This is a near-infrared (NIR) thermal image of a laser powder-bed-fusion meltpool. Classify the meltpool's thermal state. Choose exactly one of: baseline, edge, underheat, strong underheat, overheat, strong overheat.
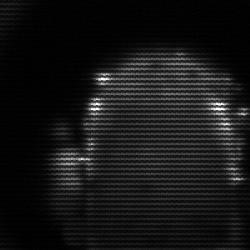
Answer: baseline